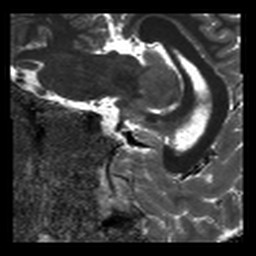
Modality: T1map
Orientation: sagittal
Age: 25
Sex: male